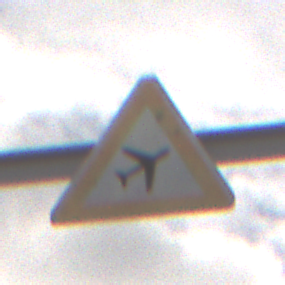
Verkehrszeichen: FlugbetriebLinks
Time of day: MorningAfternoon
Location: Outdoor (Nature)
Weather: PartlyCloudy
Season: Winter
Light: Natural